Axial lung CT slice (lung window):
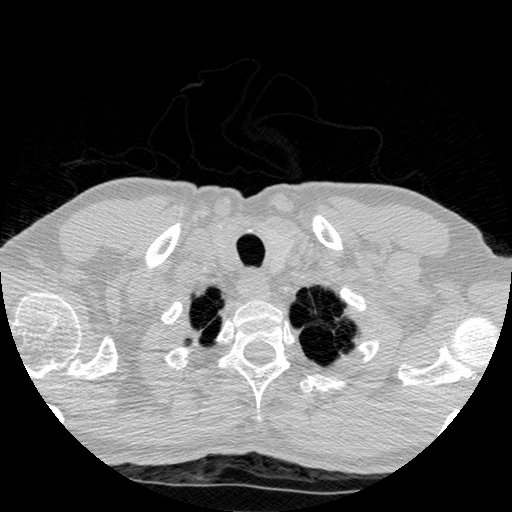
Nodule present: no